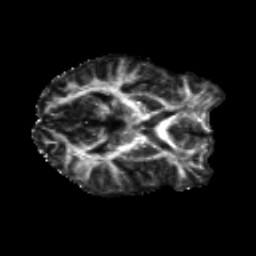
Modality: FA
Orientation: axial
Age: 18
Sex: male
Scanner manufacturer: siemens
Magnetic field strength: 3 T
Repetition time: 8.8 s
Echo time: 0.085 s